Question: I am currently trying to draw an oscillation using Octave. This is what I want to achieve in the end:

In this diagram, the y axis arrow is drawn in the middle of the graph instead of at the top or bottom.
I think this way it makes a lot of sense because the arrow kind of mirrors the graph itself periodically.
Now, what I have so far:
'''
x = [0:.1:10];
plot(x, sin(x);
box off
'''
Which looks like this:
<URL>
But I can't get the y axis arrow to be in the middle. So far I've read
- <URL>
But I can't find anything about positioning the axis. Thanks for any help in advance.
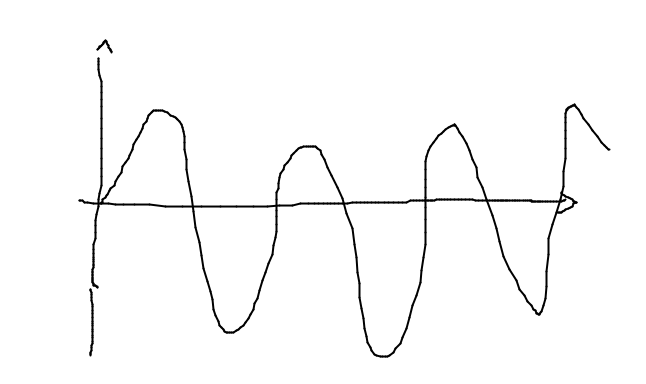
Answer: Using your example:
'''
x = [0:.1:10];
plot(x, sin(x));
box off
set( gca, 'xaxislocation', 'origin' )
'''
---
Some more, possibly helpful tips:
In general, if you don't know what parameters are available in a graphical object handle, and you want to "check", you can use 'get' with an empty string, e.g. 'get( gca, '' )' to check all the parameters that you can 'get' or 'set' on the current axes object.
Similarly, if you want to check what values a particular parameter can be set to, you can do, e.g. 'set( gca, 'xaxislocation' )', i.e. without providing the value to set it to. If that particular parameter only accepts values from a specific set of values (instead of e.g. a numerical array), then Octave will then show you what these options are (and also which is the default).
Obviously, if you know what you're looking for, you can also just go straight to the <URL>
Since the online manual is quite large, and has no 'search' facility of its own (it does within octave, but the online version doesn't), in order to jump straight to the relevant section I often find it useful to do a duckduckgo (or google) site-specific search, e.g. <URL>